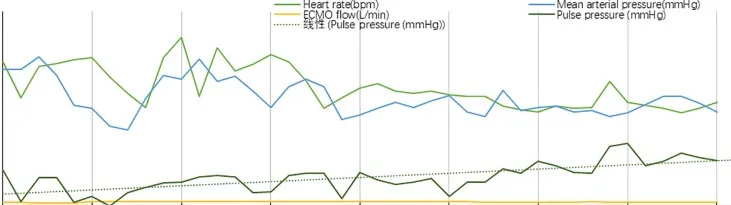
(A) Vital signs during chest compression (Case 2).
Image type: pathology (immunostaining)